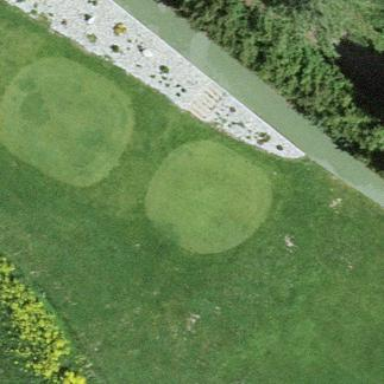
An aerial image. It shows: Golf tee.